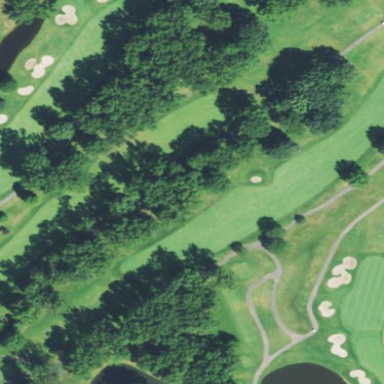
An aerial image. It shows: Area of rough grass used for golf.